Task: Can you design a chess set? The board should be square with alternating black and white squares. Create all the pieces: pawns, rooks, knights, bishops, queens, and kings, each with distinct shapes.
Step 1210:
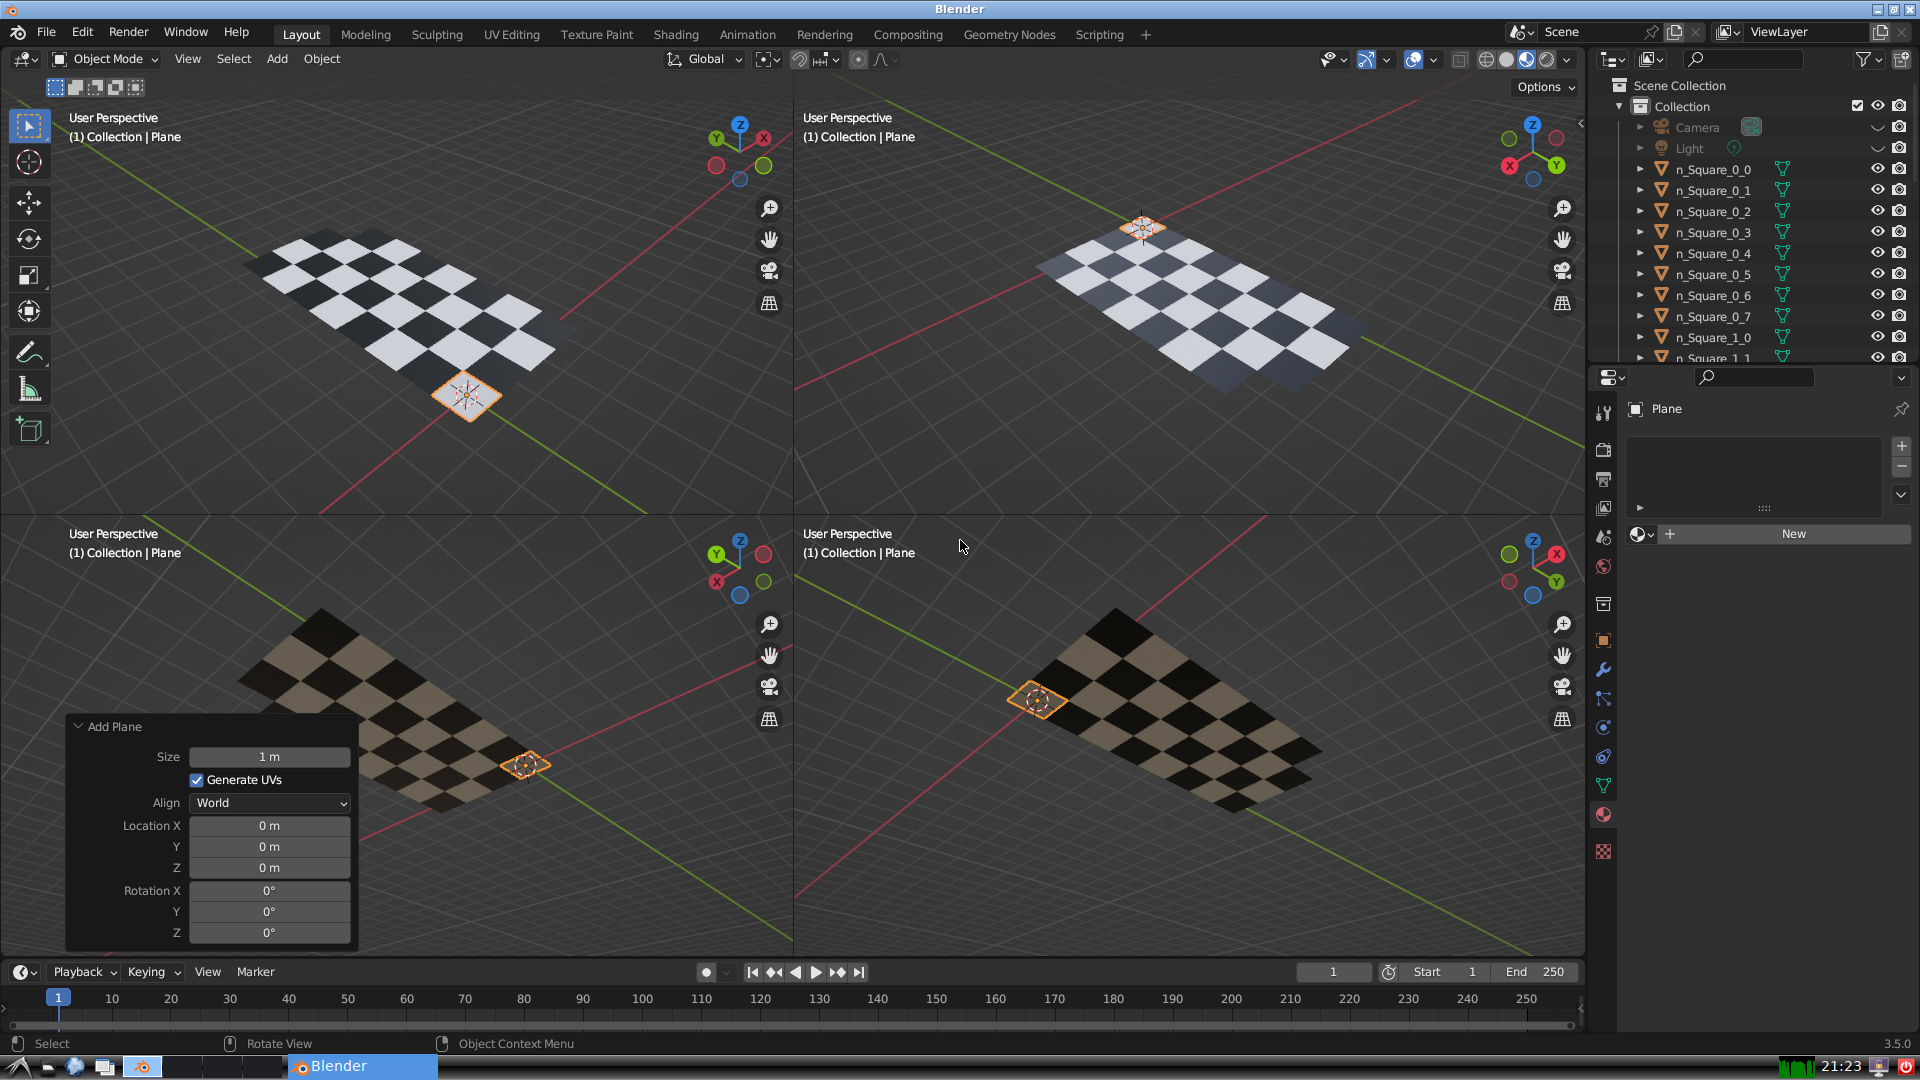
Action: {"key_press": ['Ctrl, Home']}